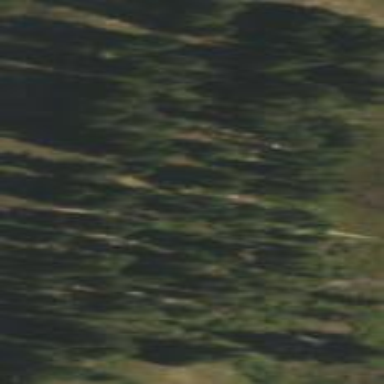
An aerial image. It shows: Evergreen woodland.